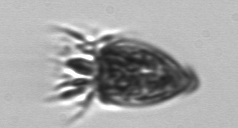
Label: Strombidium_tintinnodes